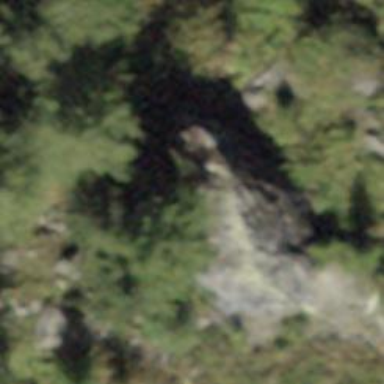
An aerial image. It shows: Natural rock formation.